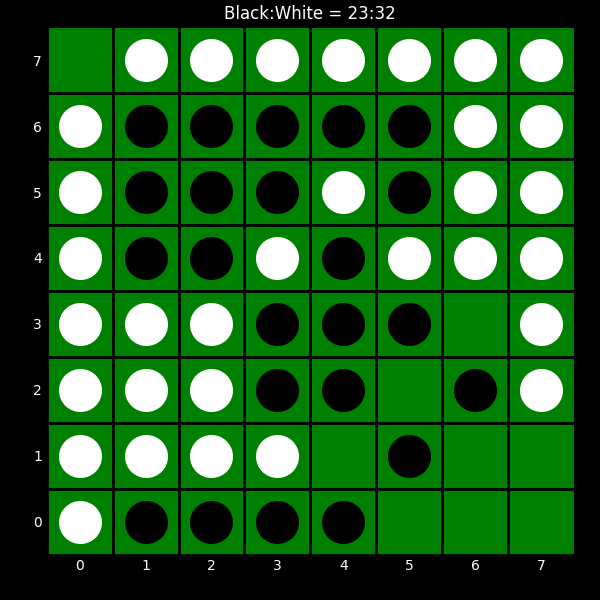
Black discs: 23
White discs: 32